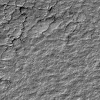
Atmospheric dust classification: not_dusty